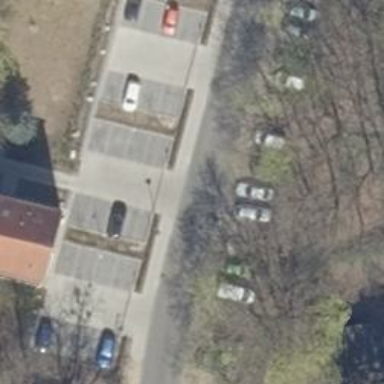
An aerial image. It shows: Road serving as parking aisle.